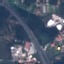
Land use / land cover class: Highway